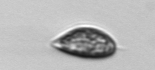
Label: Prorocentrum_triestinum